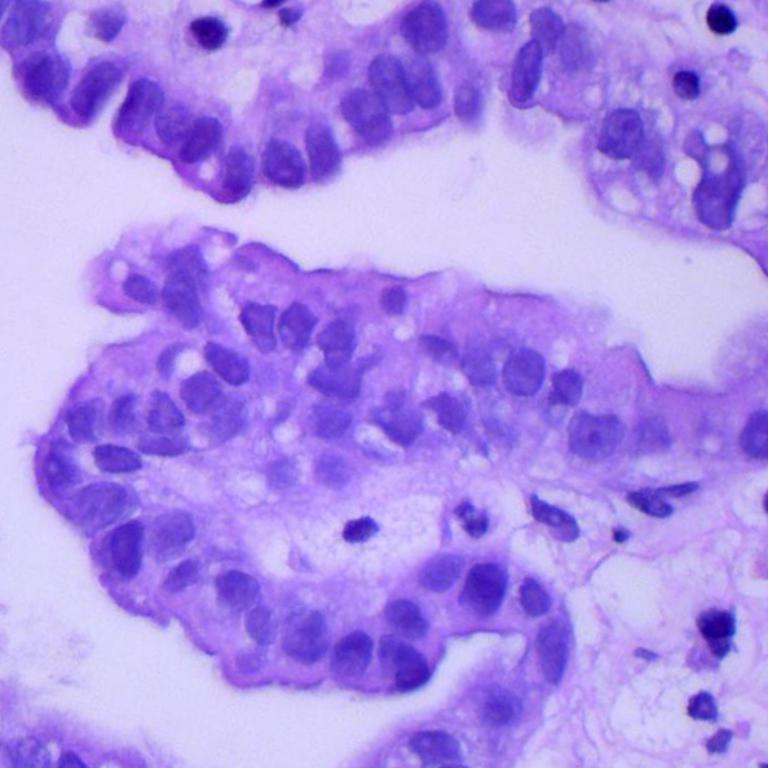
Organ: lung
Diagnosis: adenocarcinomas